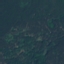
Label: Forest